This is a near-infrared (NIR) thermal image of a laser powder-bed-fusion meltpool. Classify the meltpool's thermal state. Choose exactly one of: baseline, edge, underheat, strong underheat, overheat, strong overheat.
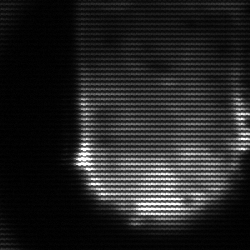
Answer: baseline